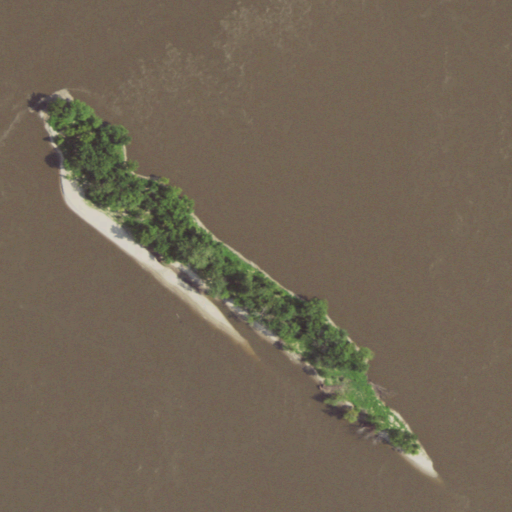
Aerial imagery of island in Illinois named Saverton Island containing open water, woody wetlands, and herbaceous wetlands